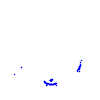
Particle: kaon